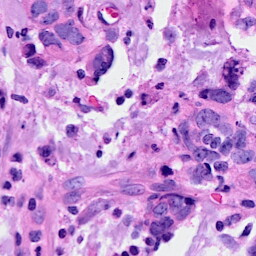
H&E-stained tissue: Breast